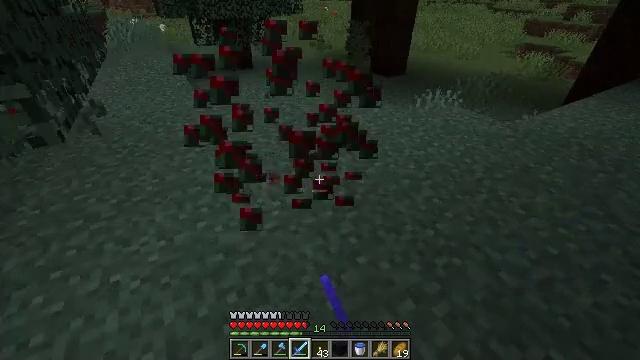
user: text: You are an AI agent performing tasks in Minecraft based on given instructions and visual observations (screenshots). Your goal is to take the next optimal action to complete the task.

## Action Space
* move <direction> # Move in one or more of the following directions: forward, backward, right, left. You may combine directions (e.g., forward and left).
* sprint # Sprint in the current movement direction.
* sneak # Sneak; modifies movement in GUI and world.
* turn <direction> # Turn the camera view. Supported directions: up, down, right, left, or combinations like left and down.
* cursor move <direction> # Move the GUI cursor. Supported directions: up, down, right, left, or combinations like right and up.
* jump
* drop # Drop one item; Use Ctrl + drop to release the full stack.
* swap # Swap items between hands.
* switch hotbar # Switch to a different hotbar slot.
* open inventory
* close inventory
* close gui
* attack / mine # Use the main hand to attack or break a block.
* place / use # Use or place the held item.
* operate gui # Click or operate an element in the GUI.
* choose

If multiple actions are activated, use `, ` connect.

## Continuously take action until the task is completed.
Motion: motion action
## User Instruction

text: Clear the sweet berry bush to collect the sweet berries.
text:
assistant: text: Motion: no_op